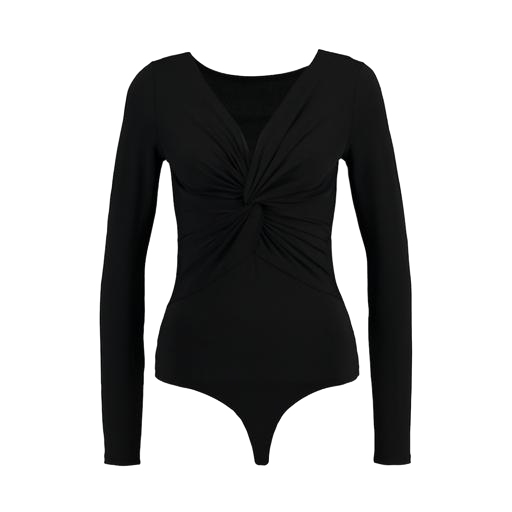
black tie-front top, black twist front long sleeve tee, black plunge bodysuit, white background